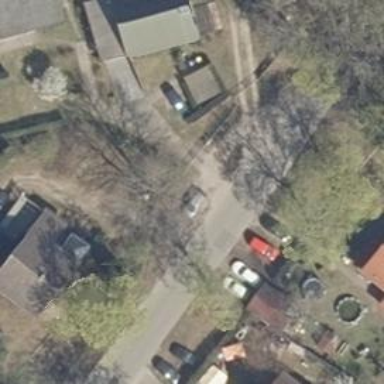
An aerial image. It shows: Smoothly paved residential road.